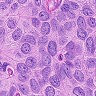
Metastatic tissue present: yes